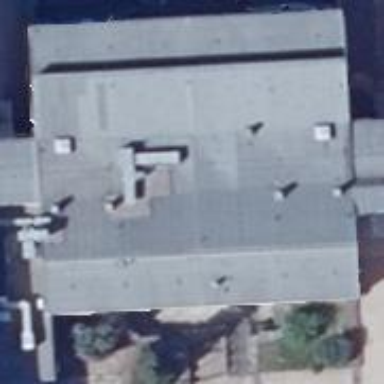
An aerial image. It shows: School building or complex.